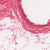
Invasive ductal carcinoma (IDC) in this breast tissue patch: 0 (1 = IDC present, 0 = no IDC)